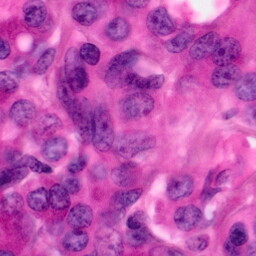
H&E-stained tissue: Pancreatic